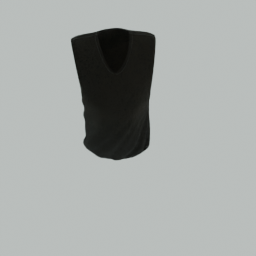
Label: people